Question: I have a 5x5 grid and when i add content to the div, it is shifted down. Can anyone explain why this is happening?

codepen example: <URL>
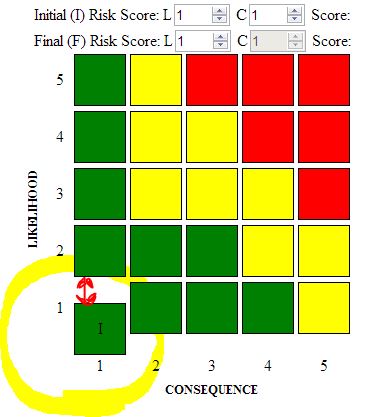
Answer: You need to add this to vertical-align: top and margin-top: 3px;
'''
.r5 > div, .r4 > div, .r3 > div, .r2 > div, .r1 > div {
border: 1px solid #000000;
display: inline-block;
height: 50px;
line-height: 50px;
margin: 4px 0 0;
text-align: center;
vertical-align: top;
width: 50px;
}
'''
I believe its because content pushes the dom out of empty space.
In a inline-level (inline-block) you have to specify the vertical alignment of text. So in essence without setting where the vertical alignment is content is placed in its default which is baseline. This is why your text offsetted your layout.